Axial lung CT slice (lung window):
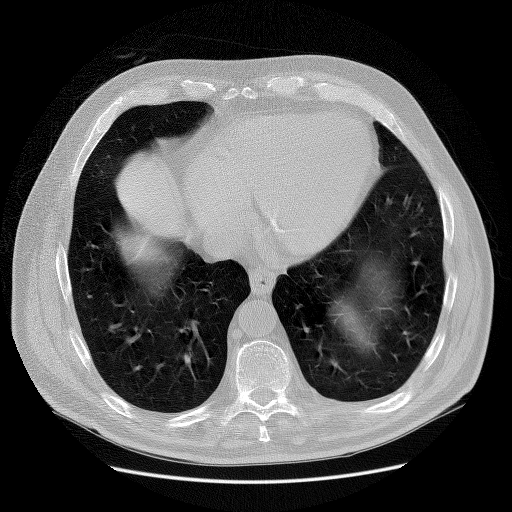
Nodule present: no